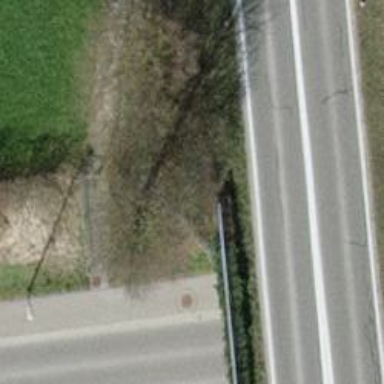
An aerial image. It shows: Hedge acting as barrier.